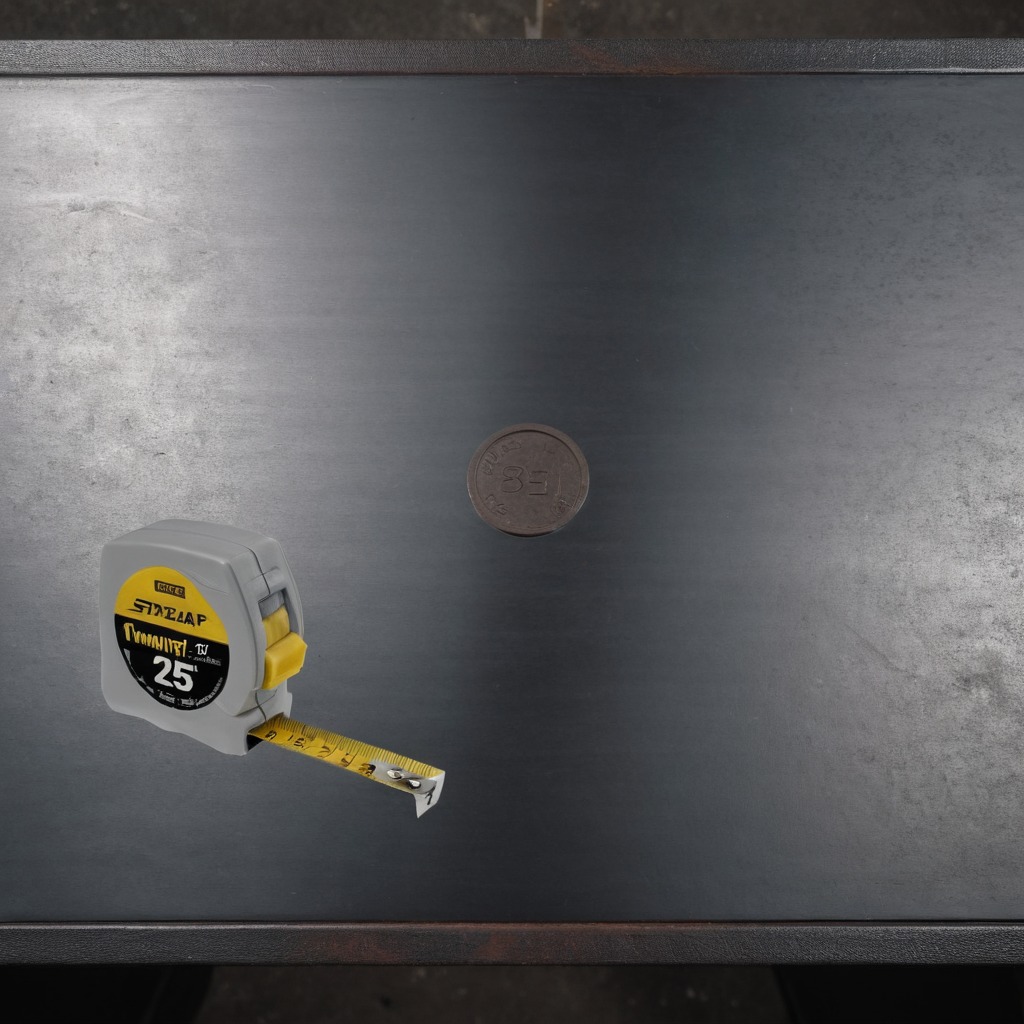
A measuring tape is lying on a cold steel table in a mining workshop.